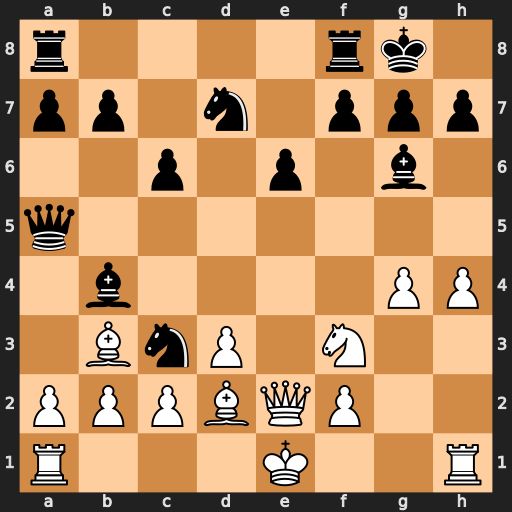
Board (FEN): r4rk1/pp1n1ppp/2p1p1b1/q7/1b4PP/1BnP1N2/PPPBQP2/R3K2R
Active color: w
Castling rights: KQ
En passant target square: -
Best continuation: bxc3 Bxc3 h5